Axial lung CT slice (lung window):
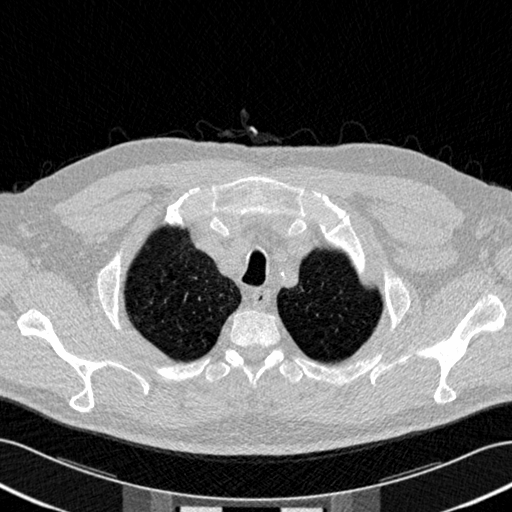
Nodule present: no